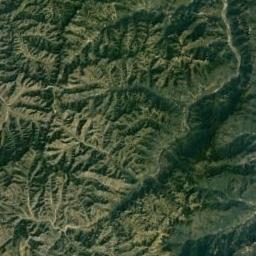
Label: mountain